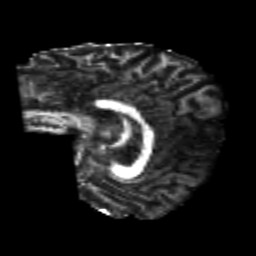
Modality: FA
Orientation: sagittal
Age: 24
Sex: male
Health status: healthy
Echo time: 0.074 s